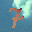
Label: 7